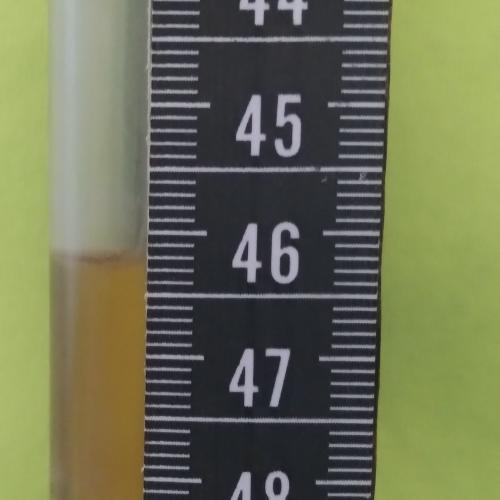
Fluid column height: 46.2 cm